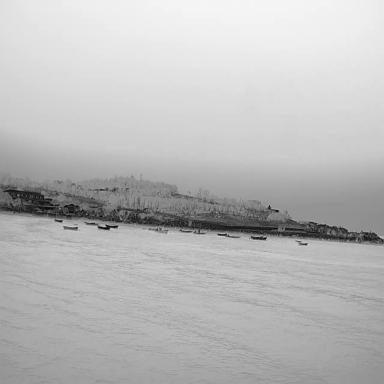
There are 13 bulk_carriers in the infrared image.